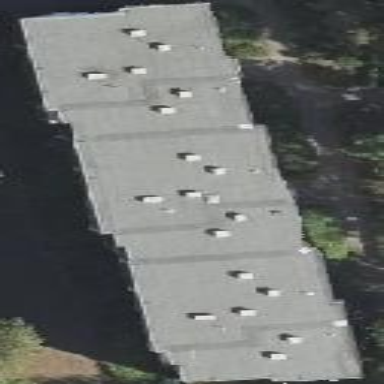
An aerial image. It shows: Flat-roofed apartment building.